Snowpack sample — Snodgrass Mountain, Crested Butte, Colorado (2/4/25, 12:06 PM MST)
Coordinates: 38.923, -106.968
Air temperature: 35 °F
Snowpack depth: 80 cm
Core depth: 60 cm
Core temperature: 32 °F
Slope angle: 14°, slope face: 78°
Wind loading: low
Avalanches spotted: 0
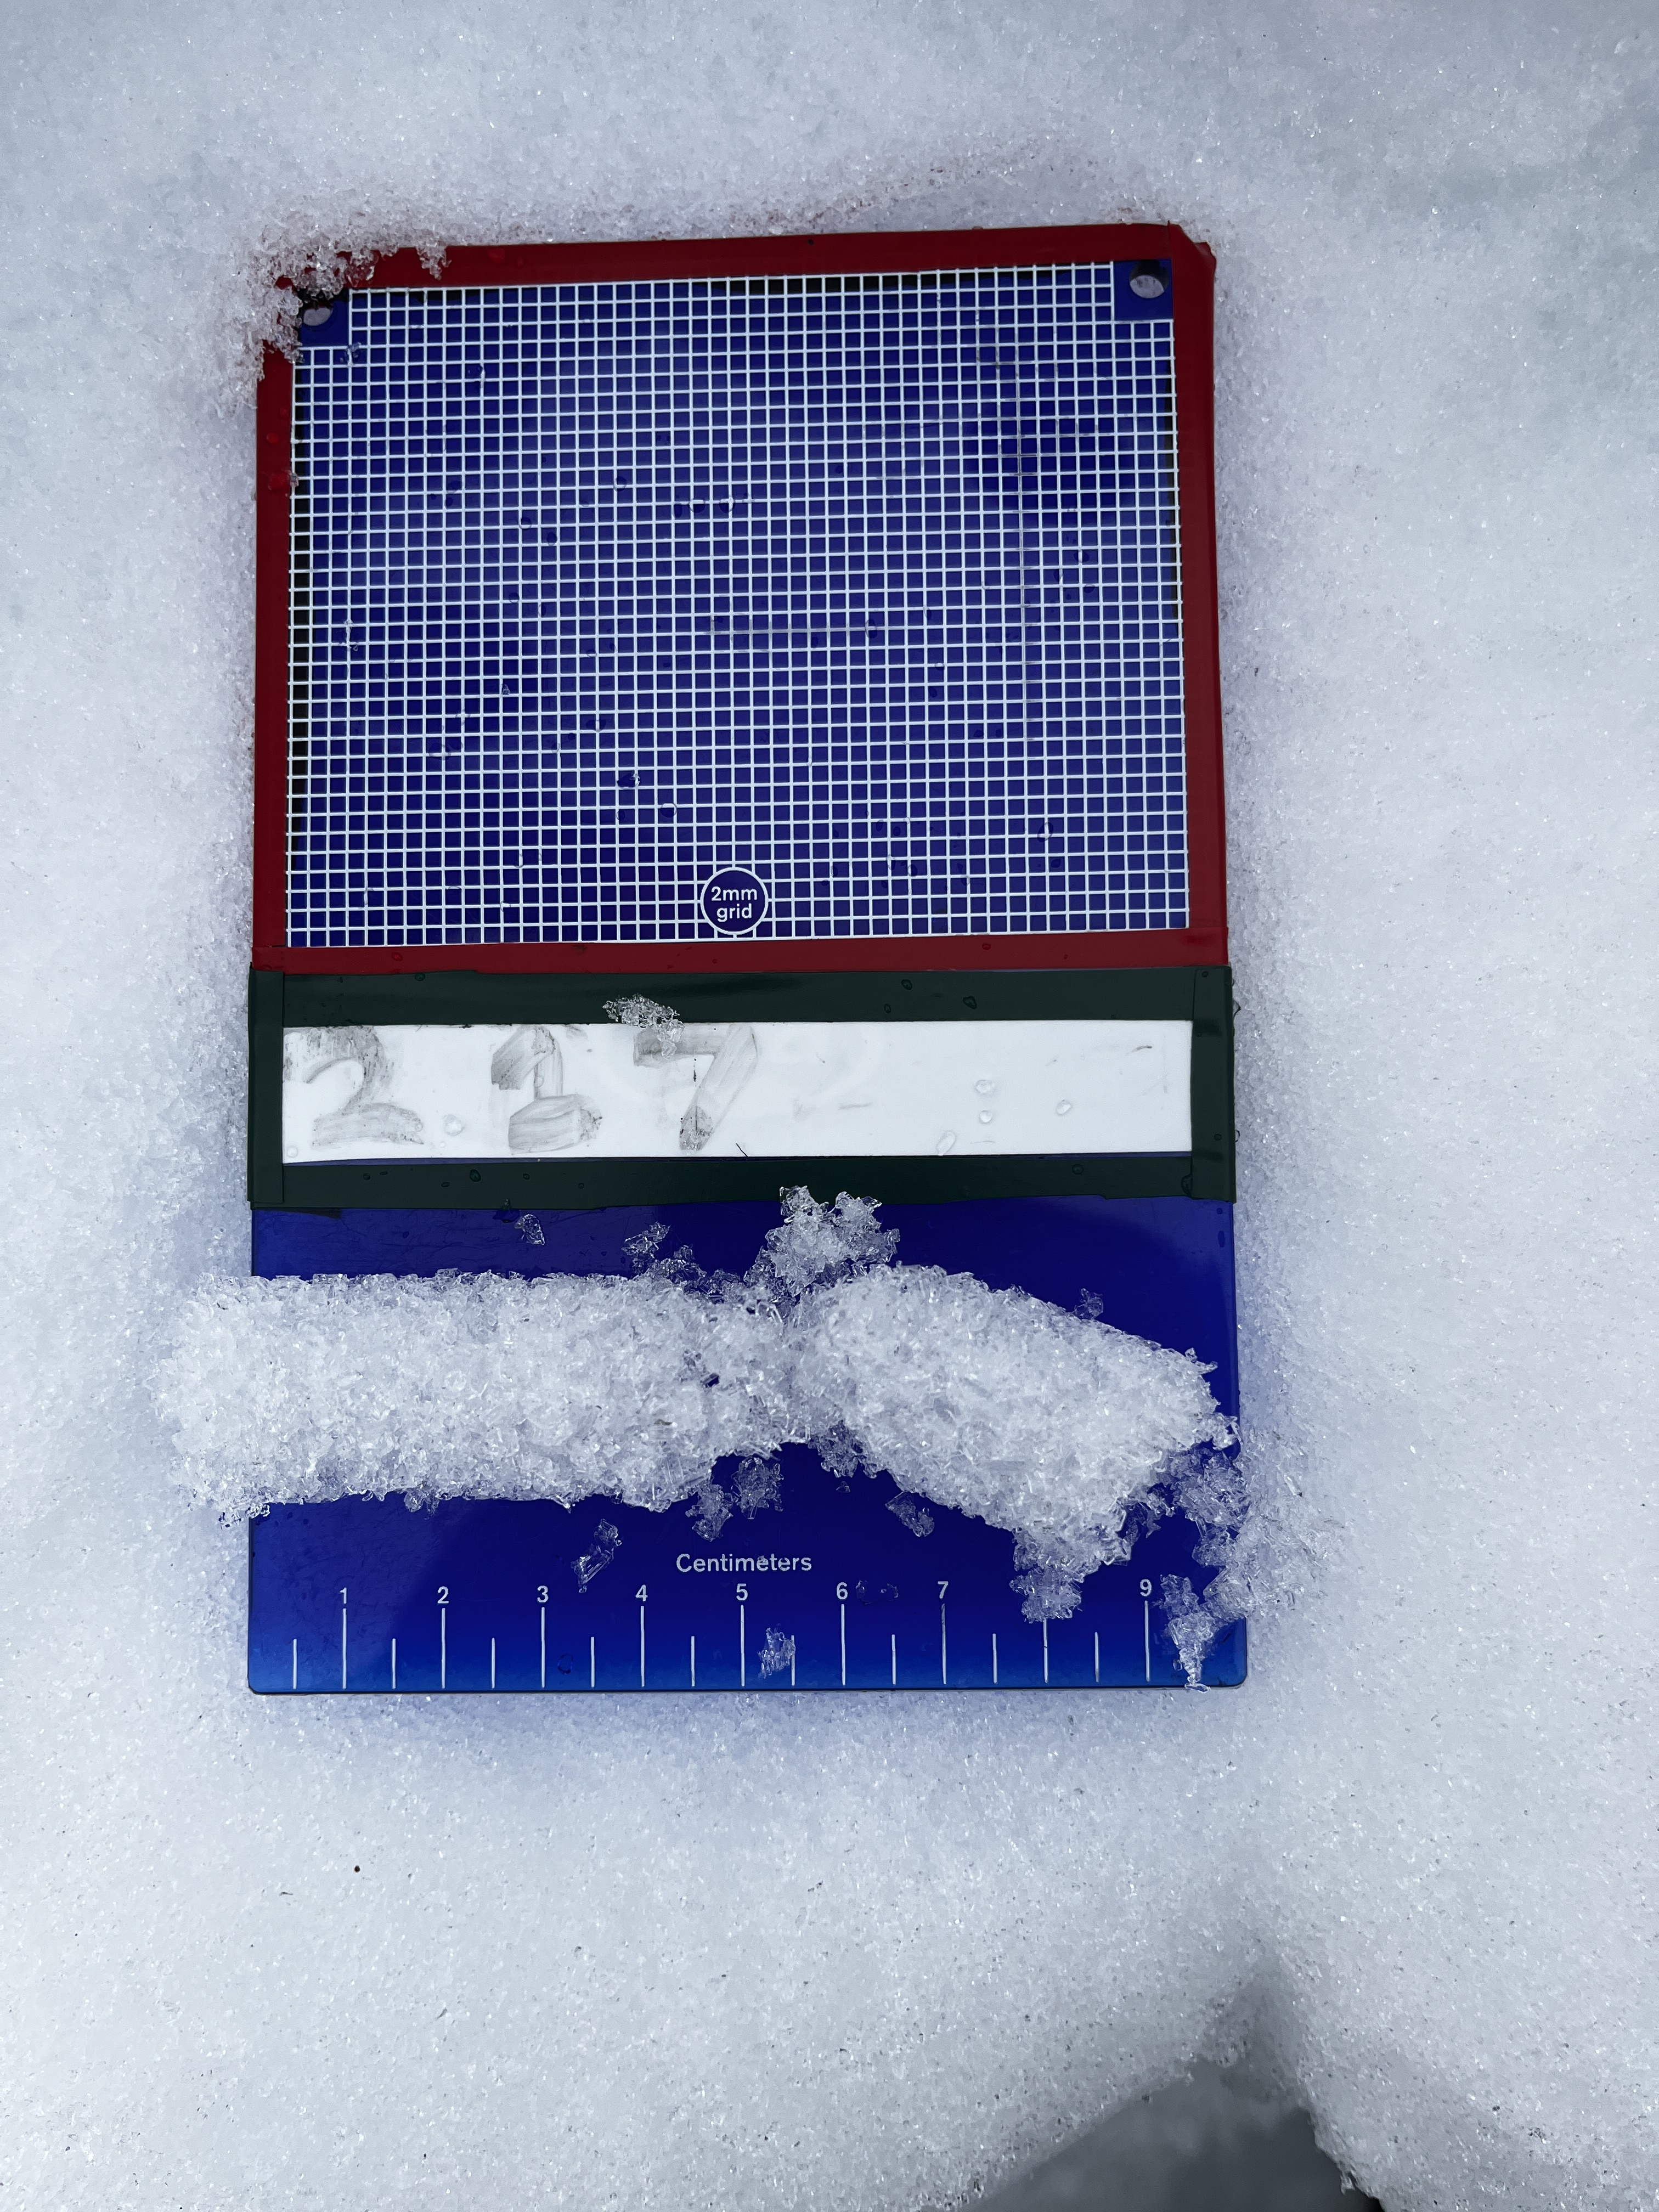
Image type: crystal_card
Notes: No avalanches nearby, unusually warm weather for the last month reported by residents, Collected 25 yards from treeline